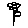
Label: flower